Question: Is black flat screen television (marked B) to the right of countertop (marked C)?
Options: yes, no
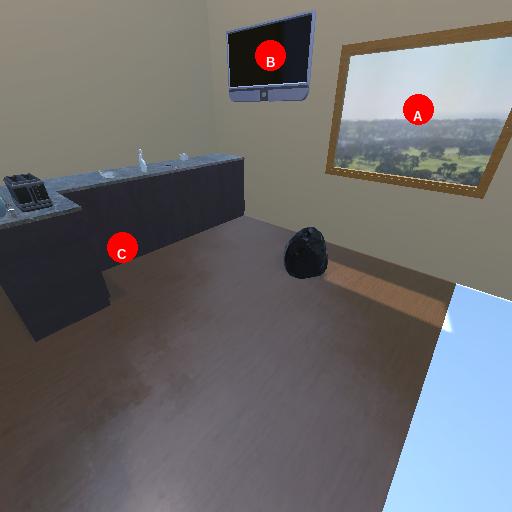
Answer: yes